Question: im a newbie trying to make a random math question generator and the numbers i give the system will output to the question area but when i give the right answer (e.x. 3 times 3 is 9) the system wont see the answer as right.
iv tried about 15 different iterations of the code you see here and this is what closest to working
'''
import random
from tkinter import *
na = random.randint(1, 3)
nb = random.randint(1, 3)
txtstring = ("what is", na,"*", nb,"?")
root = Tk()
root.geometry("300x320")
root.title(" Q&A ")
def Take_input():
INPUT = inputtxt.get("1.0", "end-1c")
print(INPUT)
if(INPUT == na * nb):
Output.insert(END, 'Correct')
else:
Output.insert(END, "Wrong answer")
l = Label(text = txtstring)
inputtxt = Text(root, height = 10,
width = 25,
bg = "light yellow")
Output = Text(root, height = 5,
width = 25,
bg = "light cyan")
Display = Button(root, height = 2,
width = 20,
text ="Show",
command = lambda:Take_input())
l.pack()
inputtxt.pack()
Display.pack()
Output.pack()
mainloop()
'''
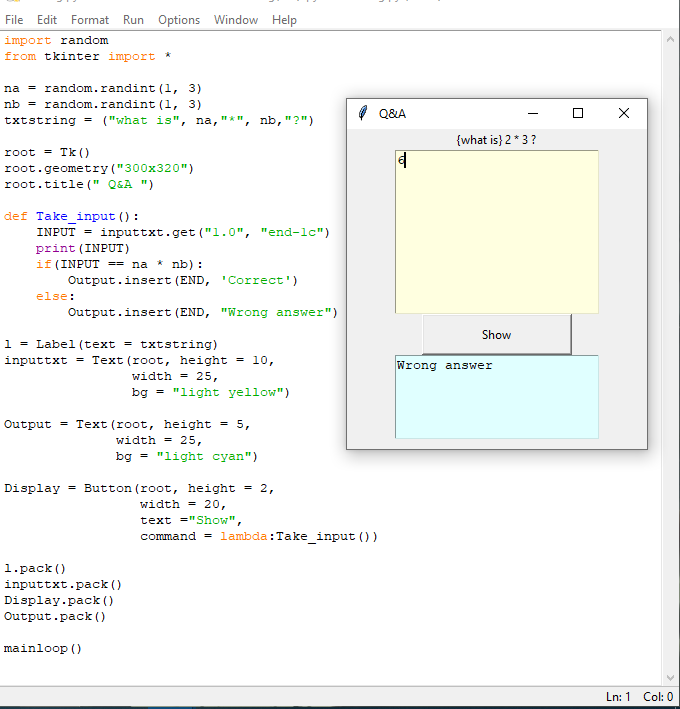
Answer: 'inputtxt.get' returns a string, but 'na * nb' is an 'int'. So in your example, you're comparing the string '"6"' against the integer '6'. You need to convert 'INPUT' to an integer, otherwise the comparison against 'na * nb' will always fail. E.g.,
'''
if(int(INPUT) == na * nb):
'''
You can improve this code further by handling non-numeric inputs appropriately, but this is the root of the problem.